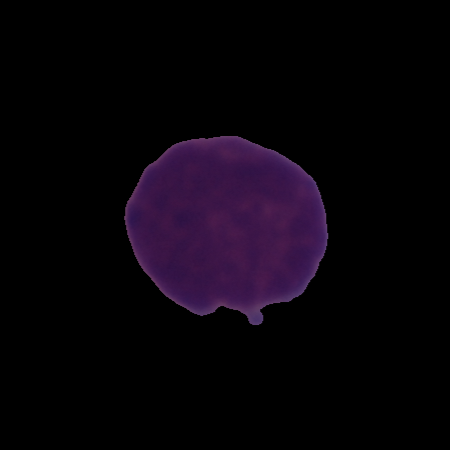
Label: cancer